六年级 · 度量几何学
 将一个圆沿半径剪开, 拼成一个近似的长方形 (如图), 圆的面积是 ( ) cmº

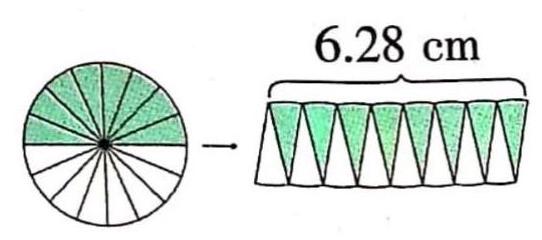
A. 6.28
B. 12.56
C. 9.42
D. 18.84

答案: B